【题型】解答题　【知识点】平面几何　【难度】easy
如图，$AB$ 是 $\odot O$ 的直径，$C$ 是 $\odot O$ 上的一点，$AC$ 平分 $\angle BAD$，$\angle ADC=90^\circ$。

\vspace{0.5em}
\noindent
(1) 求证：$CD$ 是 $\odot O$ 的切线；

\vspace{0.5em}
\noindent
(2) 若 $AB=10$，$\angle ACD=40^\circ$，求 $\overset{\frown}{AC}$ 的长（结果保留 $\pi$）。
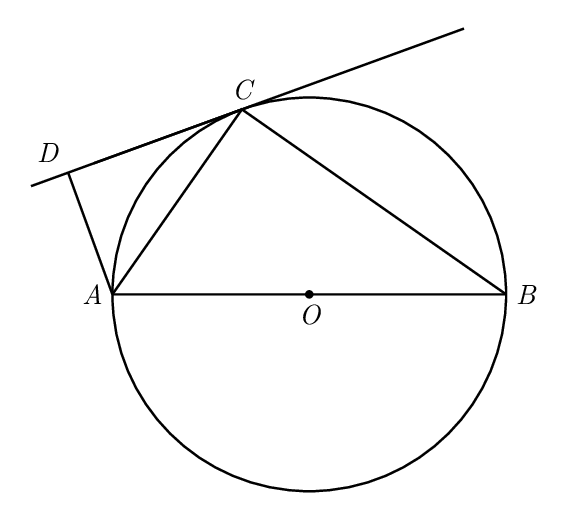
【解答】
\textbf{【答案】} (1) 见解析 \\
(2) $\dfrac{20}{9}\pi$

\vspace{1em}
\noindent
\textbf{【分析】}

\vspace{0.5em}
\noindent
\textbf{【详解】} (1) 证明：连接 $OC$，如图，

\vspace{0.5em}
\noindent
$\because AC$ 平分 $\angle BAD$，

\vspace{0.2em}
\noindent
$\therefore \angle DAC = \angle OAC$，

\vspace{0.2em}
\noindent
$\because OC = OA$，

\vspace{0.2em}
\noindent
$\therefore \angle OAC = \angle OCA$，

\vspace{0.2em}
\noindent
$\therefore \angle DAC = \angle OCA$，

\vspace{0.2em}
\noindent
$\therefore AD \mathbin{/\!/} OC$，

\vspace{0.2em}
\noindent
$\because \angle ADC = 90^\circ$，

\vspace{0.2em}
\noindent
$\therefore AD \perp DC$，

\vspace{0.2em}
\noindent
$\therefore OC \perp DC$，

\vspace{0.2em}
\noindent
$\therefore CD$ 是 $\odot O$ 的切线；

\vspace{0.5em}
\noindent
(2) 解：$\because \angle ACD = 40^\circ$，

\vspace{0.2em}
\noindent
$\therefore \angle ACO = 90^\circ - \angle ACD = 90^\circ - 40^\circ = 50^\circ$，

\noindent
$\because AB = 10$，

\vspace{0.2em}
\noindent
$\therefore OC = 5$，

\vspace{0.2em}
\noindent
$\therefore \overset{\frown}{AC}$ 的长为 $\dfrac{80\pi \times 5}{180} = \dfrac{20}{9}\pi$。

\vspace{1em}
\noindent
【点睛】本题考查了切线的判定，平行线的性质，等腰三角形的性质，求弧长等知识；正确的作出辅助线是解题的关键。
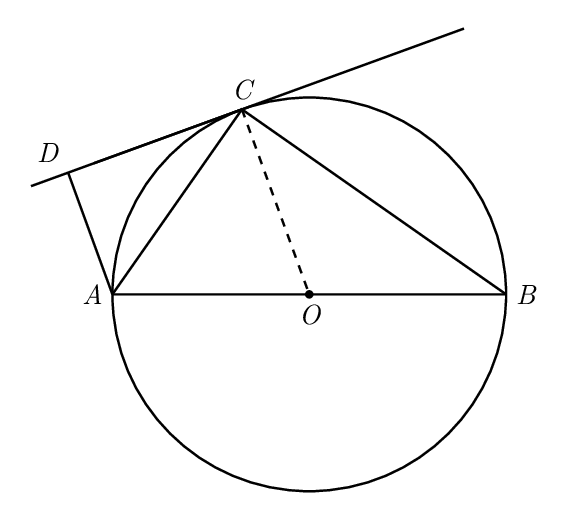